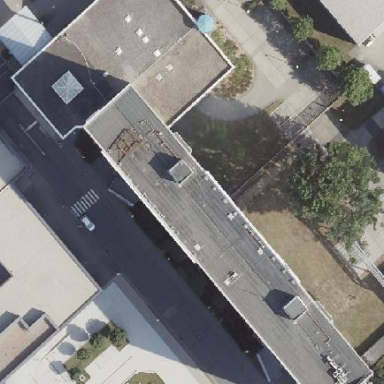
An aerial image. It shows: Office building with flat roof.